Question: I'm using dropdown buttons (4 buttons) to filter my content in my project, and i want that the button names change to the selected, so the user will not forget where he/she is. See figure.

How can this be possible?
Thx in advance, and here is the <URL>.
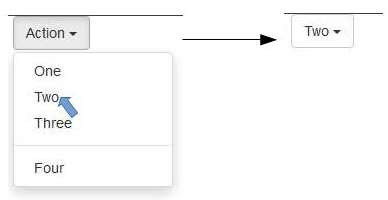
Answer: You can use jQuery to update the dropdown button text..
'''
$(".dropdown-menu li a").click(function(){
$(".btn:first-child").html($(this).text()+' <span class="caret"></span>');
});
'''
Demo: <URL>